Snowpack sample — Loveland Pass, Silver Plume, Colorado, USA (1/12/25, 11:40 AM MST)
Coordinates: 39.66, -105.88
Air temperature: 7 °F
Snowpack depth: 140 cm
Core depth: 10 cm
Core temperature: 41 °F
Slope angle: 11°, slope face: 30°
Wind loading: high
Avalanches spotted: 2
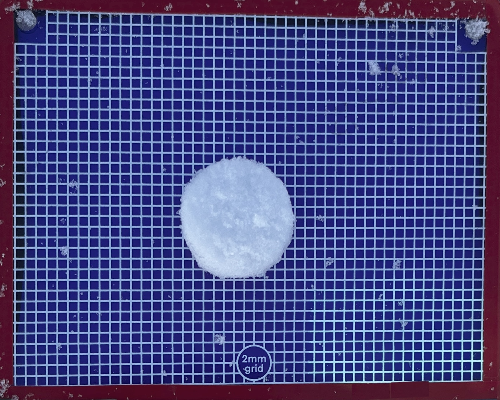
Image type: profile
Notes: Pilot using slightly modified coring method that took too large segment for snow profile picturing, advised not to use in higher level models. Two avalanche on south face nearby, partially cloudy with light snow in the last 24 hours. Lots of wind loading on eastern features.